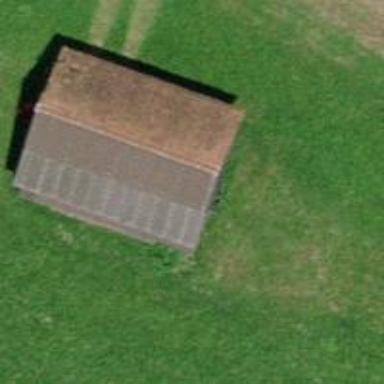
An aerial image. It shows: Shed.